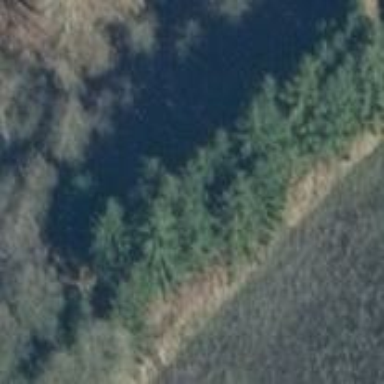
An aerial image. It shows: Hunting stand.